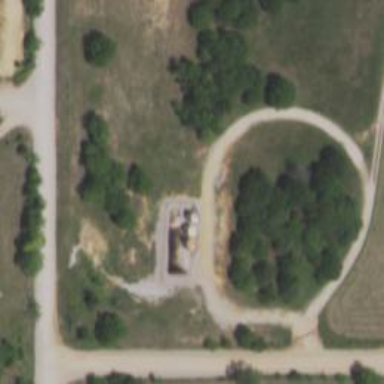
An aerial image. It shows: Storage tank with man-made structure.